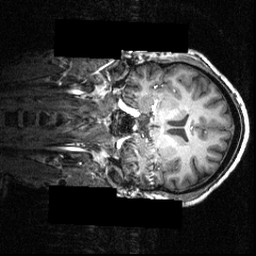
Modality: T1w
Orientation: coronal
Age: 28
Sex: male
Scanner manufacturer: siemens
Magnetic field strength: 3.951 T
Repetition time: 1.5 s
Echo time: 0.00335 s